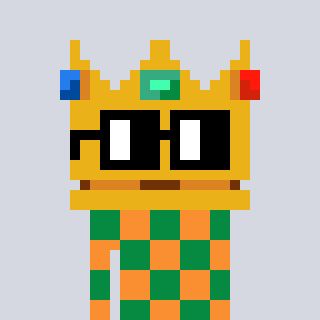
a pixel art character with square black glasses, a crown-shaped head and a orange-colored body on a cool background